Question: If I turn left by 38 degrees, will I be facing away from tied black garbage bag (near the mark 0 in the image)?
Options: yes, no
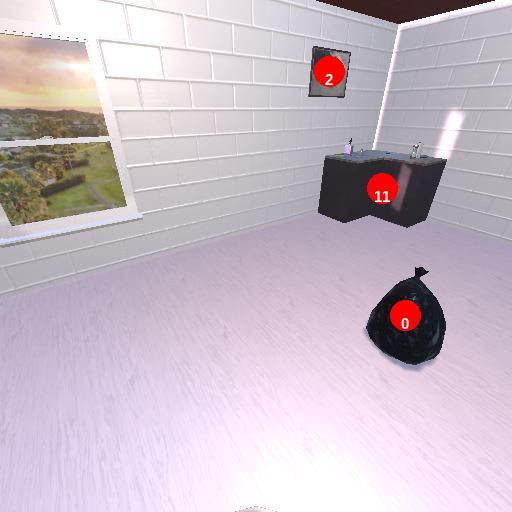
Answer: yes